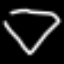
Label: diamond